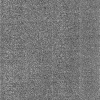
Atmospheric dust classification: dusty